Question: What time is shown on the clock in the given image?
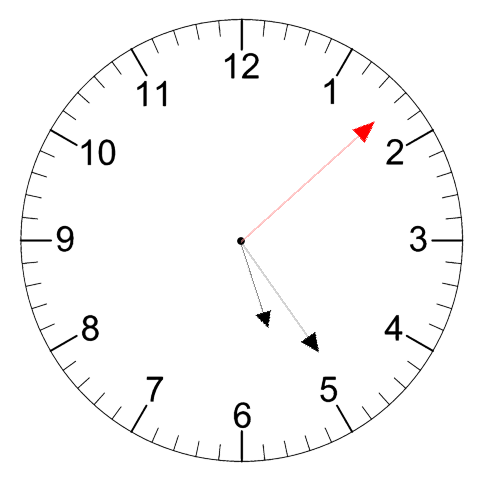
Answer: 05:24:08